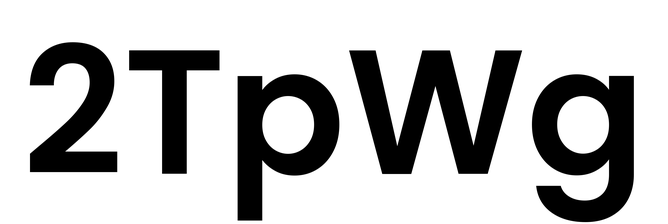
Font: Poppins-SemiBold